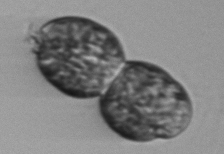
Label: Margalefidinium